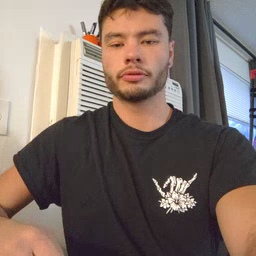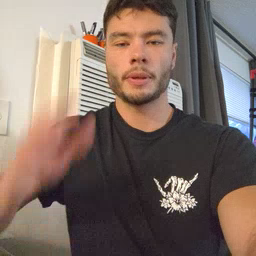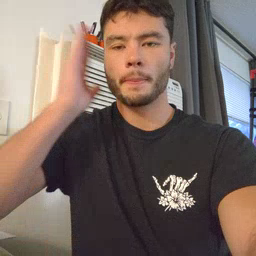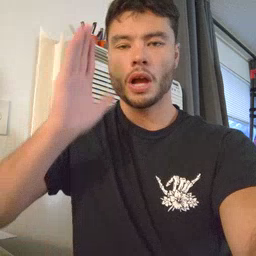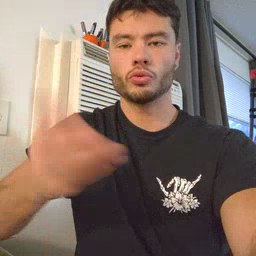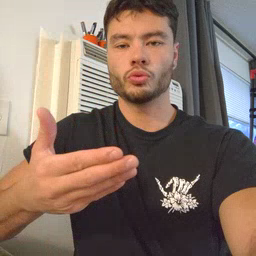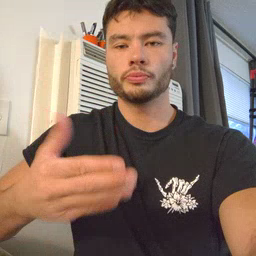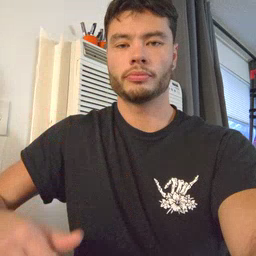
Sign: bedroom